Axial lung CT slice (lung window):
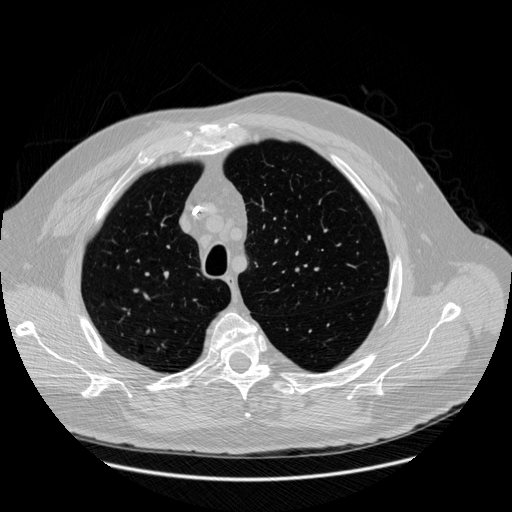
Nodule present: no